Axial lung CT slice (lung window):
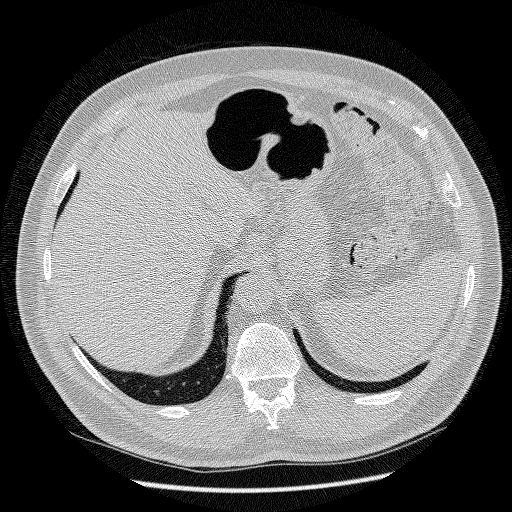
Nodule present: no